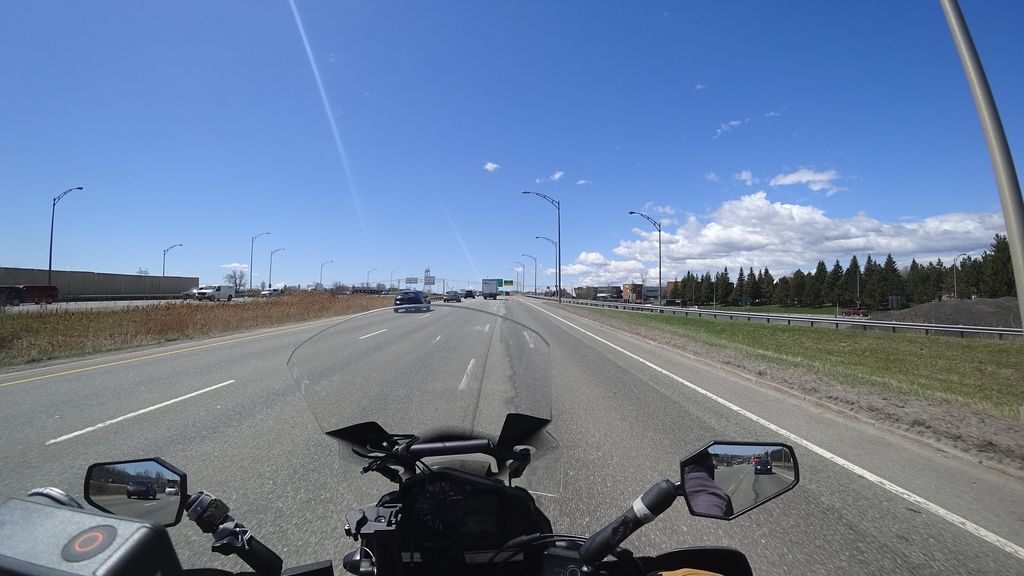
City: quebec_city